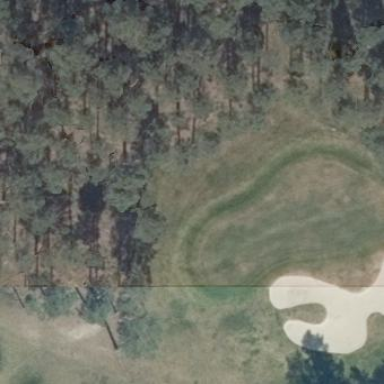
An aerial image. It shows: Golf green.